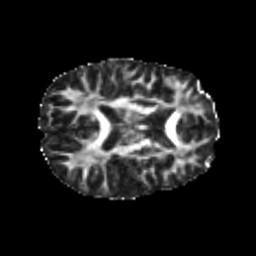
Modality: FA
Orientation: axial
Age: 21
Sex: male
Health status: healthy
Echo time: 0.074 s